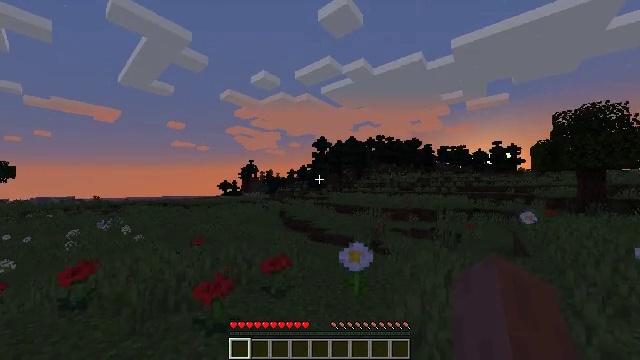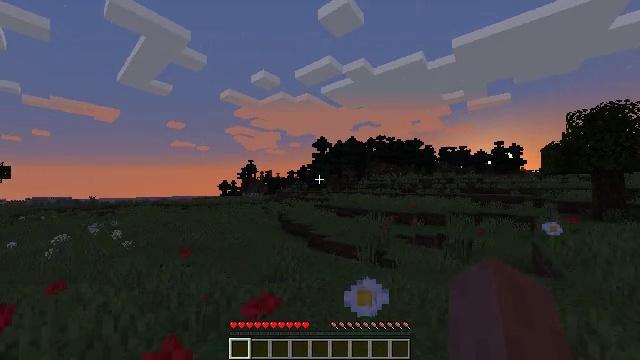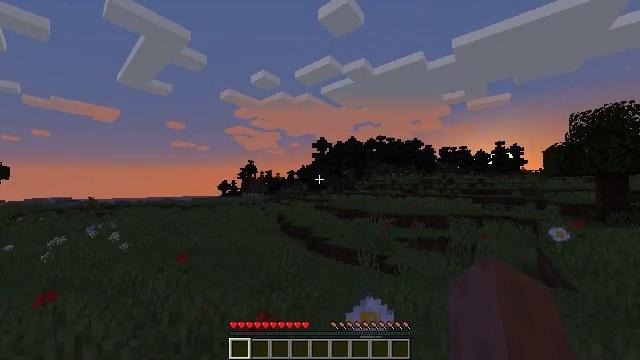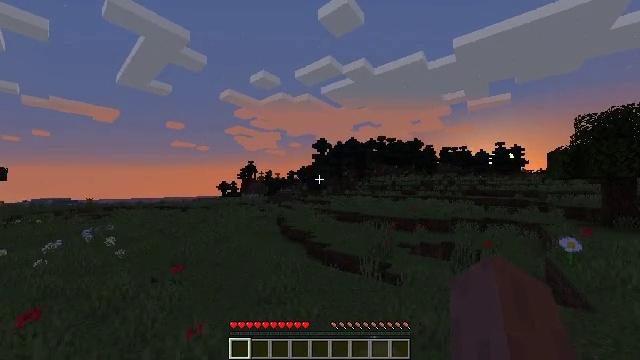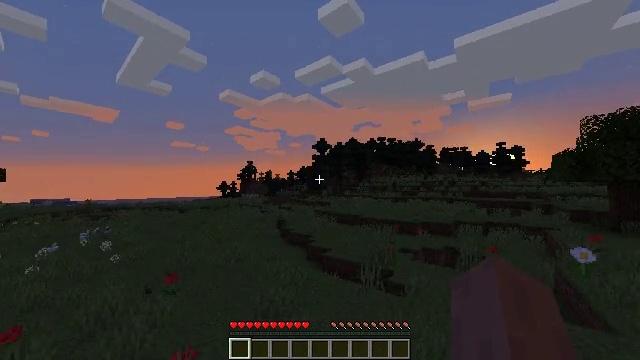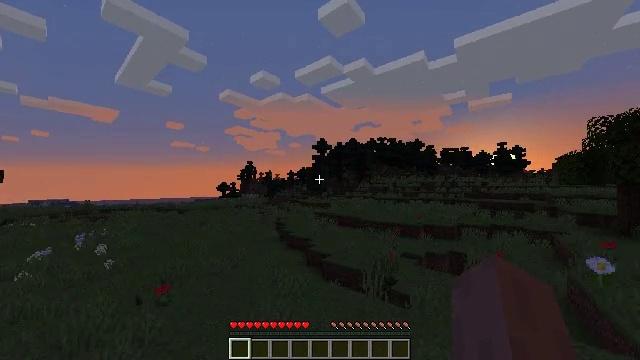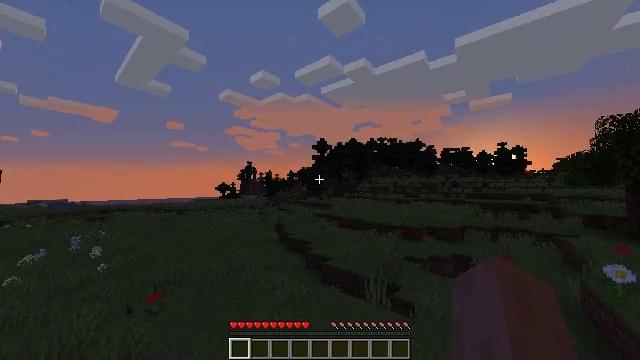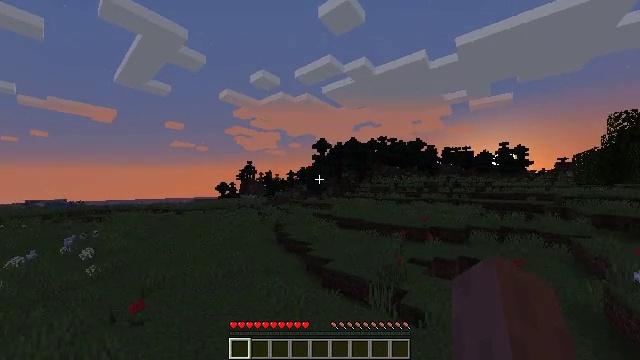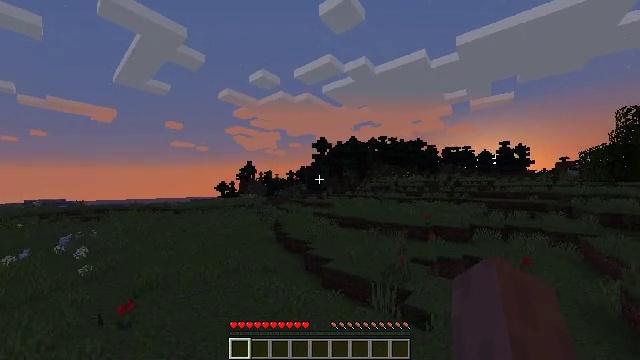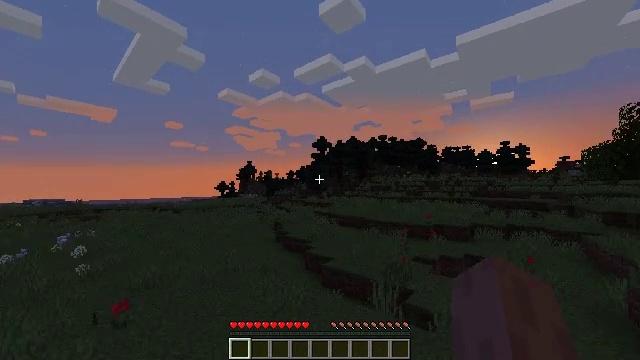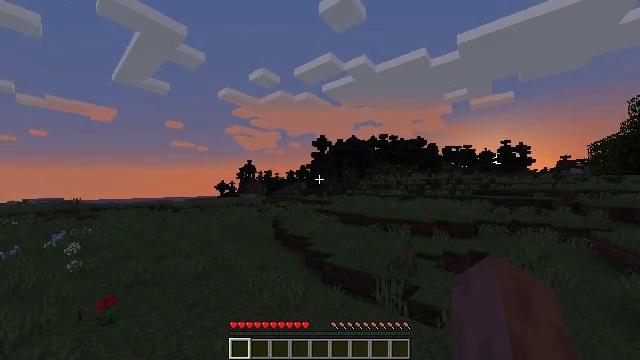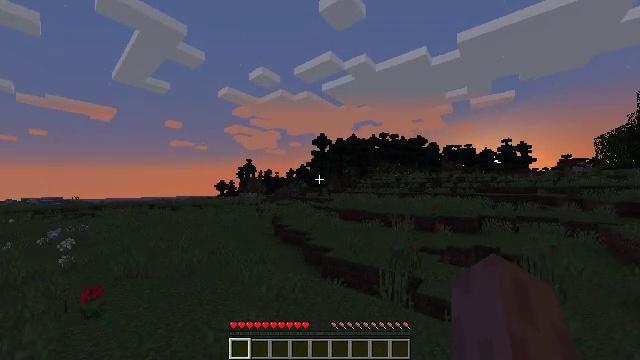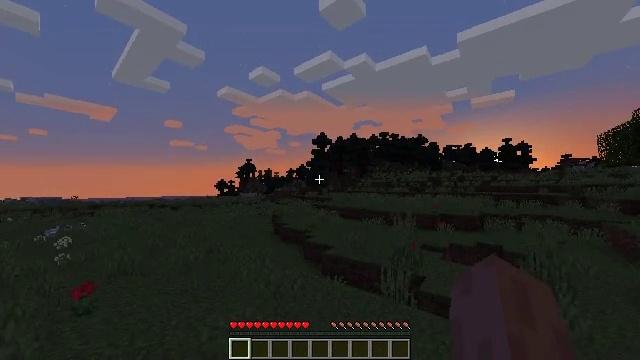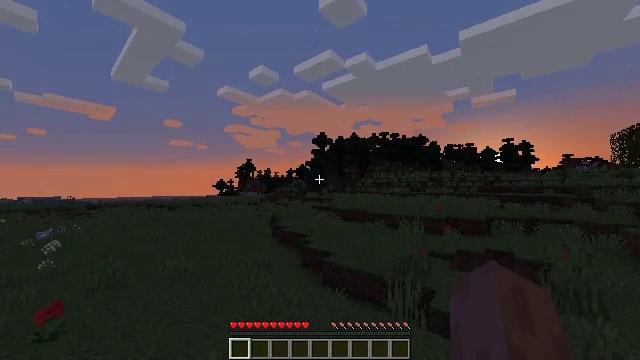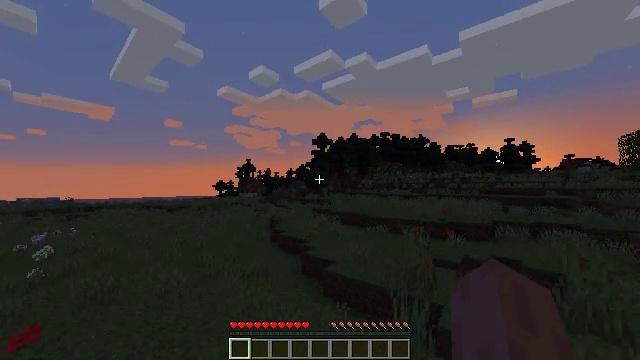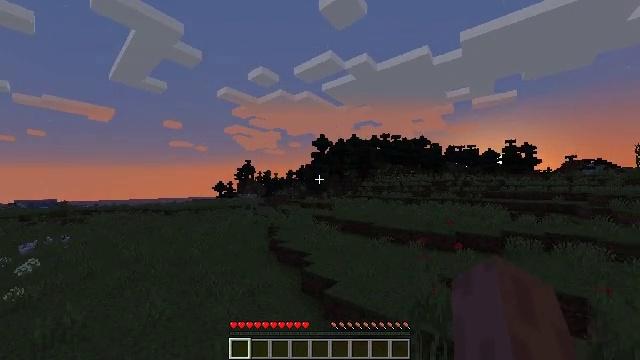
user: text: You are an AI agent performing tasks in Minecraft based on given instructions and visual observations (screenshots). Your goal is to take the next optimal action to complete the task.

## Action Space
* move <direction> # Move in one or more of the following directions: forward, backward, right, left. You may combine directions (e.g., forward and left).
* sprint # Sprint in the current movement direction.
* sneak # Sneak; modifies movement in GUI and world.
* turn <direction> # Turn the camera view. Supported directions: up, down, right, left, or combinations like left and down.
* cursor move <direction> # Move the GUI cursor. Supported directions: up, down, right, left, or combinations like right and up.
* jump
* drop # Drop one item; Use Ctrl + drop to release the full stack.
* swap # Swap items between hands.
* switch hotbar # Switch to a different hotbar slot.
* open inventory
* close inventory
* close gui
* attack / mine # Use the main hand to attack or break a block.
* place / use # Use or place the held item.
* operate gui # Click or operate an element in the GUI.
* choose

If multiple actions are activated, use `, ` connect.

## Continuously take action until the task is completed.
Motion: motion action
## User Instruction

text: Remove an emerald from the inventory.
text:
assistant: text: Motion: move forward, sprint, jump
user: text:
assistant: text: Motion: move forward, sprint, jump
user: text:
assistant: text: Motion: move forward, sprint, jump
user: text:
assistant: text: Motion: move forward, sprint, jump
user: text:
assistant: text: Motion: move forward, sprint, jump
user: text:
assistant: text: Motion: move forward, sprint, jump
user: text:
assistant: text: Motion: move forward, sprint, jump
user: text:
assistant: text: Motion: move forward, sprint, jump
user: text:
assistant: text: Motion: move forward, sprint, jump
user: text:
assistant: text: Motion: move forward, sprint, jump
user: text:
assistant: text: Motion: move forward, sprint, jump
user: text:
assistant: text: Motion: move forward, sprint, jump
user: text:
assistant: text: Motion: move forward, sprint, jump
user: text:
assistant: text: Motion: move forward, sprint, jump
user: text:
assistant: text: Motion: move forward, sprint, jump
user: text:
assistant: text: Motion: move forward, sprint, jump
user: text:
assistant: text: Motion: move forward, sprint, jump
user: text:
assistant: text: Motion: move forward, sprint, jump
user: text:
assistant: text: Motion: move forward, sprint, jump
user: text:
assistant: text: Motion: move forward, sprint, jump
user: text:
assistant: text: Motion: move forward, sprint, jump
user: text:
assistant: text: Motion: move forward, sprint, jump
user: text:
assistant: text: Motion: move forward, sprint, jump
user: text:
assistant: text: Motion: move forward, sprint, jump
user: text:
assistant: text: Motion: move forward, sprint, jump
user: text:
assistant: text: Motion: move forward, sprint, jump
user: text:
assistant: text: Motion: move forward, sprint, jump
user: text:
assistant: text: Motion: move forward, sprint, jump
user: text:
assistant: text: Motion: move forward, sprint, jump
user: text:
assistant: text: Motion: move forward, sprint, jump